Interaction volume radius: 10 \u00c5
Interaction volume height: 25 \u00c5
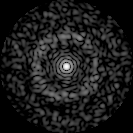
Disorder parameter: 0.8275